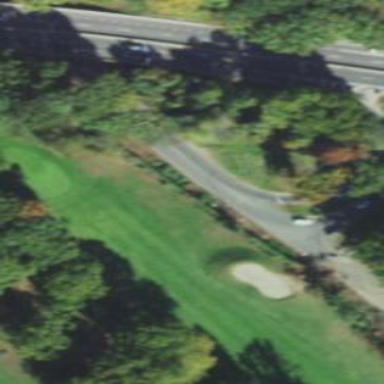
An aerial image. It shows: Grassy area designated as golf fairway.